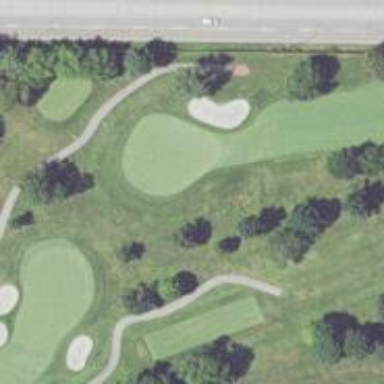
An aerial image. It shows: View of golf hole.